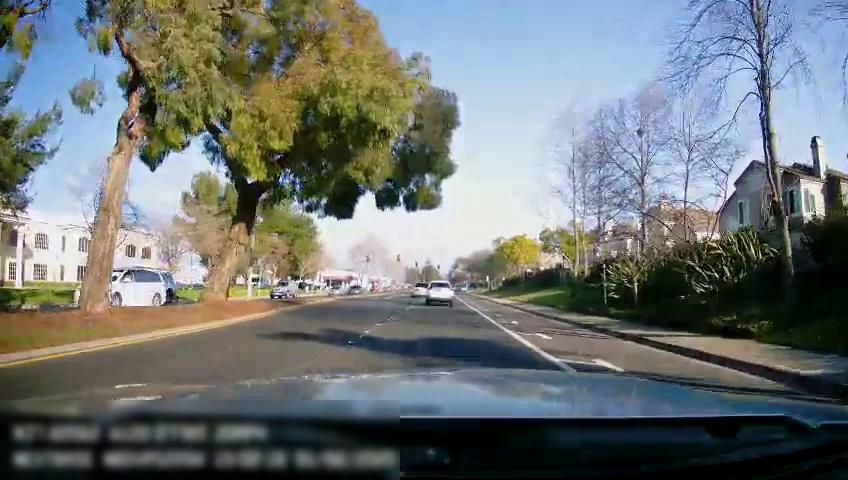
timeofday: Day
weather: Sunny
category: Drivable Space
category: Vehicles | SUV
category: Vehicles | SUV
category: Vehicles | SUV
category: Vehicles | SUV
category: Vehicles | Car
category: Lanes | Current Lane
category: Lanes | Current Lane
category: Lanes | Alternate Lane